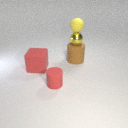
small yellow metal sphere below small yellow rubber sphere